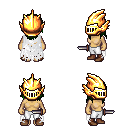
a pixel art fantasy rpg character, female body template, human, tanned skin, white tattered cape, white pants, green long hairstyle, gold helm, brown shoes, dagger, four views (front, back, left, right), 2x2 character sprite sheet, small pixel art, hard edges, no anti-aliasing